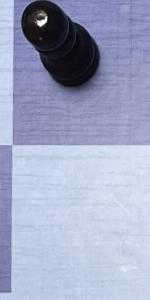
Label: Empty